Interaction volume radius: 5 \u00c5
Interaction volume height: 30 \u00c5
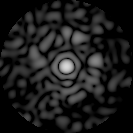
Disorder parameter: 0.824